Question: I have a design that requires an absolute positioned object on the top of the page. (menu inside of a circle)
Then about 5 row later (using foundation) I have a second absolute positioned element. But its position is based on the previous element because once you apply 'position: absolute' to one element, you'll usually find yourself applying it to everything else. So even if the rows are positioned relative by default, it doesn't reset the absolute position, so the element is floating to the beginning of the page.
I can position it but if I add an element I have to touch up the CSS so this is not good.
So how do you reset absolute position, I tried to have elements before my second element static and the other absolute but it does not work.
The first element is based on <URL>, then later the code is:
'''
.or {
position: absolute;
background-image: url(../assets/img/OR.svg);
top: 50%;
left: 50%;
margin: -42px;
width: 84px;
height: 84px;
background-size: 84px 84px;
z-index: 50;
}
'''
That's it for the HTML
'''
<div class="row" data-equalizer>
<div class="small-6 columns text-center">
<div class="panel " data-equalizer-watch>
this is the content
</div>
</div>
<div class="or" > OR</div>
<div class="small-6 columns text-center">
<div class="panel" data-equalizer-watch>
this is the content
</div>
</div>
</div>
'''

This is the Or part that need to be centered no matter the content on the side here it is regular but not on all the page
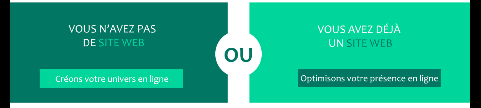
Answer: The solution was simple (like always) is is to put relative to the parent div